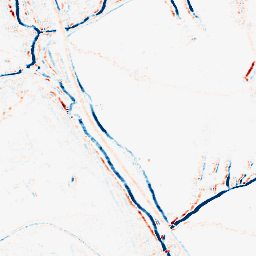
Category: morphological
Decomposition family: morphological_rect
Decomposition parameters: operation: average
width: 5
height: 3
Upsampling method: linear_exact
Upsampling parameters: scale: 2
Upsampling scale: 2